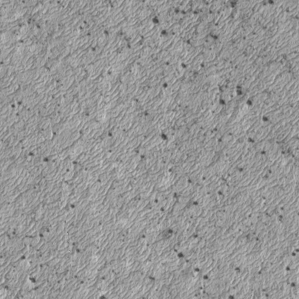
Label: frost